Field crop: maize
Growth stage: 2
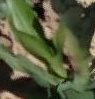
Species: maize